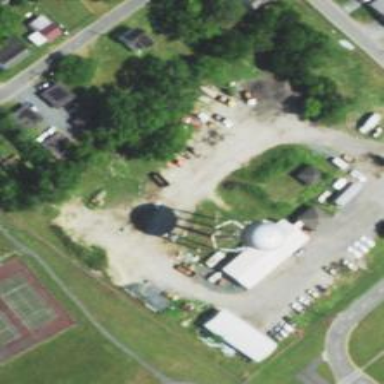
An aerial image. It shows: Water tower that is man-made.